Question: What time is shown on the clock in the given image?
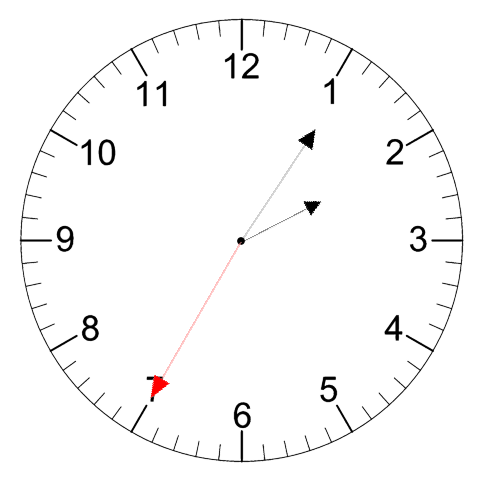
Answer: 02:05:35